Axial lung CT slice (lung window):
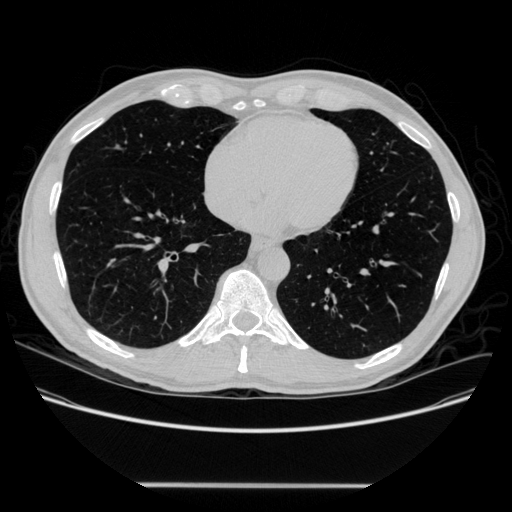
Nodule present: no